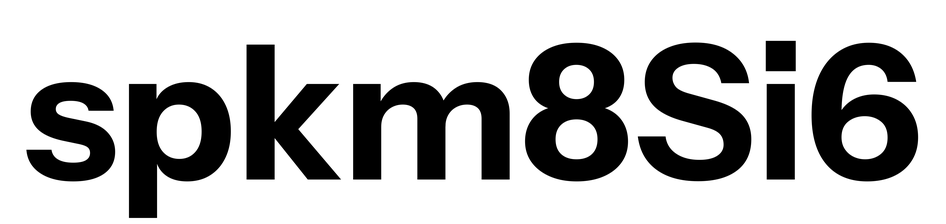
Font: InstrumentSans_Bold